Field crop: maize
Growth stage: 2
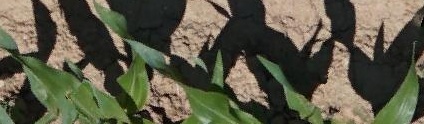
Species: maize